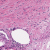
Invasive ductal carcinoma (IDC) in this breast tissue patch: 0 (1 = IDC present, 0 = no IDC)